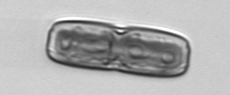
Label: Ephemera